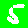
Digit: 5